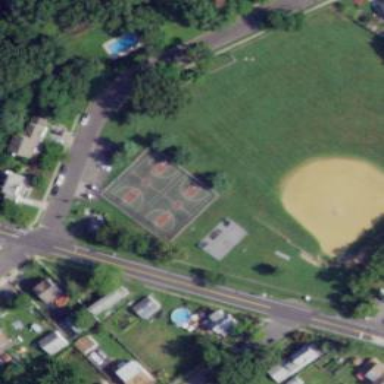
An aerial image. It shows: Basketball court on pitch.